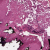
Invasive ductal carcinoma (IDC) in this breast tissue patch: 0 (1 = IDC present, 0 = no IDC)